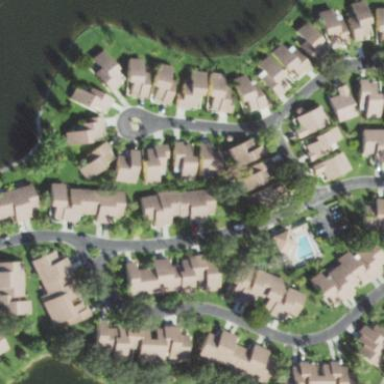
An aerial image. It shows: Residential area within neighborhood.